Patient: sex F, age 36
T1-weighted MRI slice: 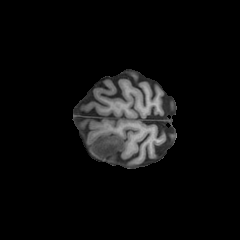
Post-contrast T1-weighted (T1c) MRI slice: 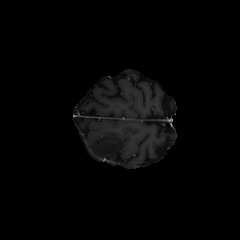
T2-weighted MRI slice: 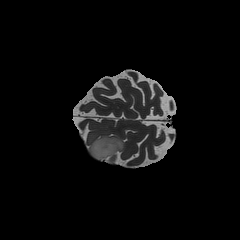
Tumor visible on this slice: yes
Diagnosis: Astrocytoma, IDH-mutant
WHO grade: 3